Question: I have a query where in I divide 2 columns and multiply it by 100 in a new column(DeathPercentage). But this new column data type is automatically set into bigint, is there a way that i could change it to decimal?
'''
SELECT location, total_deaths, population.population, (total_deaths/population.population)*100 as DeathPercentage FROM covid_deaths
LEFT OUTER JOIN population
ON covid_deaths.location = population.country
WHERE covid_deaths.continent !='null'
'''

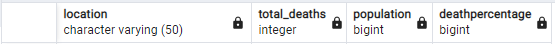
Answer: Postgres has 'cast', 2 versions. In this case you can:
'''
(cast(total_deaths as numeric)/population.population)*100
OR
(total_deaths::numeric/population.population)*100
'''
The first using the SQL standard and the second a Postgres extension.